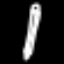
Label: pencil